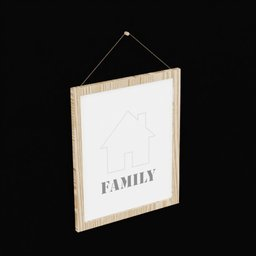
Label: decoration